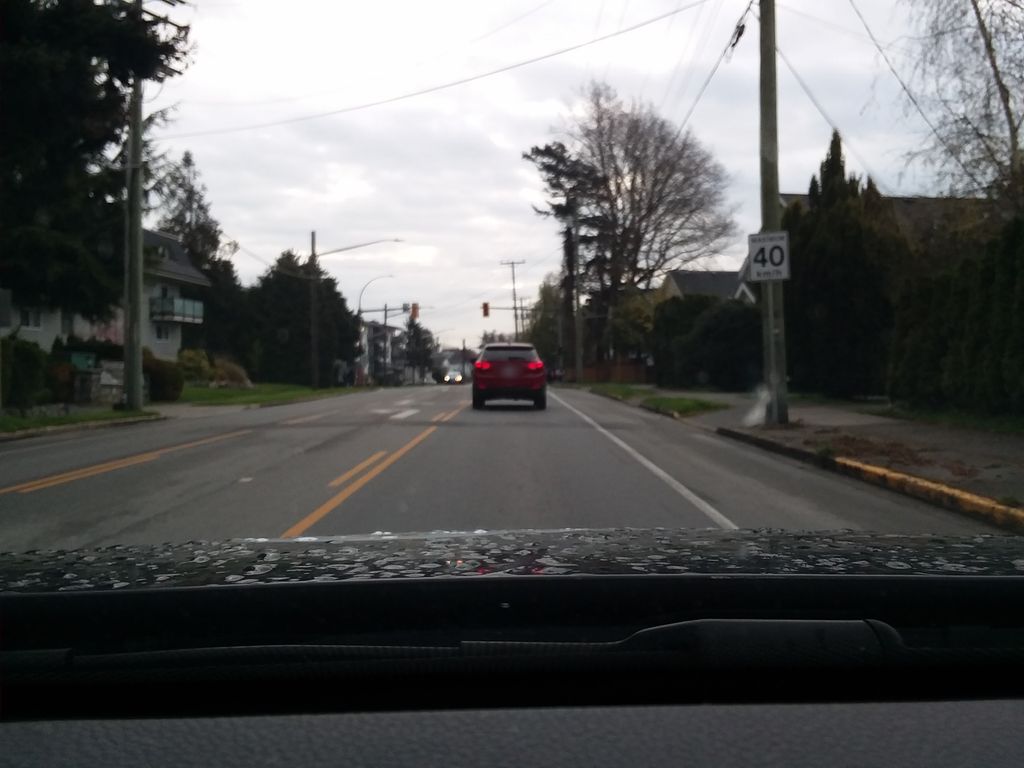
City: victoria